Question: I try to design a custom button in javafx but I have some problem to locate a polygon :
'''
public class PlayButton extends Group{
public static final int PLAY = 0, PAUSE = 1;
private int state = PAUSE;
private Circle background;
private Polygon triangle;
public PlayButton(){
background = new Circle(20);
background.setStroke(MyApp.FIRST_COLOR);
background.setStrokeWidth(2);
background.setEffect(MyApp.DROP_SHADOW);
background.setCursor(Cursor.HAND);
background.setFill(MyApp.SECOND_COLOR_OPAQUE);
this.getChildren().add(background);
triangle = new Polygon();
triangle.getPoints().addAll(new Double[]{10.0, 10.0, 40.0, 25.0, 10.0, 40.0});
triangle.setFill(MyApp.FIRST_COLOR);
this.getChildren().add(triangle);
}
public void setState(int state){
this.state = state;
}
}
'''
My polygon is outside of my background, but I don't understand why :

The rectangle is a progress bar, no problem with him.
Thank you for your help
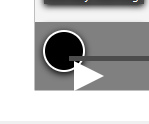
Answer: You're using absolute coordinates for the triangle, but you should probably use coordinates relative to the circle if you want them to always overlap. To get the top left of the enclosing rectangle of the circle I'd do:
'''
float[] backgroundTopLeft = new float[] {
background.getCenterX() - background.getRadius(),
background.getCenterY() - background.getRadius()};
'''
Then draw the triangle relative to that coordinate as the top left of the triangle.